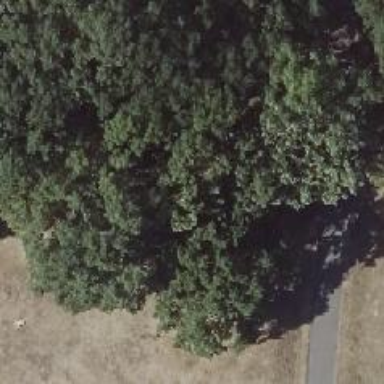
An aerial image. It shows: Broadleaved tree with lush leaves.